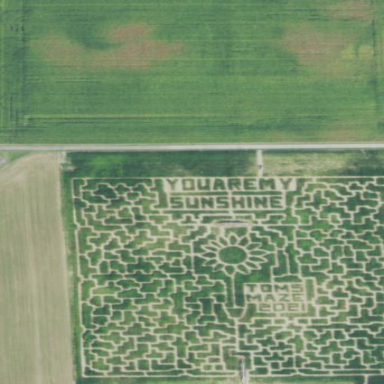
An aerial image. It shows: Maize maze attraction in farmland.